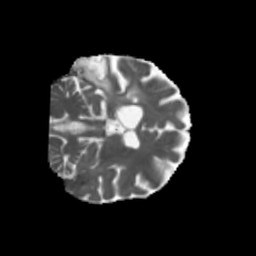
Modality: MD
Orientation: coronal
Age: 68
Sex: female
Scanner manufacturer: siemens
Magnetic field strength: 3 T
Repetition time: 5.47 s
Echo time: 0.0854 s